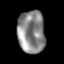
Tissue: lung
Cell type: Epithelial cells
Senescence score: 0.1651
Nuclear area (px): 1138
Mean DAPI intensity: 136.873